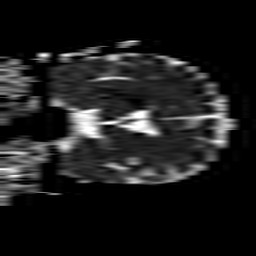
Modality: ADC
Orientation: coronal
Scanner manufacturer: philips
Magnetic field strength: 1.5 T
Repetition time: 3.519 s
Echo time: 0.07117 s